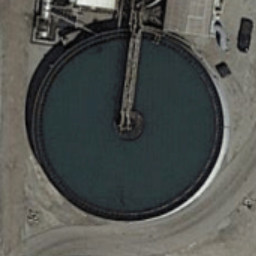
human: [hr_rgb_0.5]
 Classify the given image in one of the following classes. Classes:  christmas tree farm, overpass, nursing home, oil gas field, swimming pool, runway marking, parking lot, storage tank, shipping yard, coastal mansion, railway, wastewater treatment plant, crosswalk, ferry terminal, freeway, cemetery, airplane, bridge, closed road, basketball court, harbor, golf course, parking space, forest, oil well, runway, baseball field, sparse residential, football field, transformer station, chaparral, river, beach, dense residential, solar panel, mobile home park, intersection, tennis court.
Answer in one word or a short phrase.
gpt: wastewater treatment plant